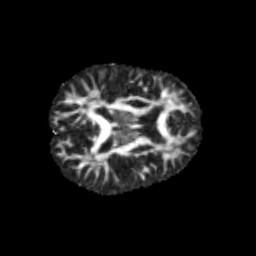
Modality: FA
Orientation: axial
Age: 12
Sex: male
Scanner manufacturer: siemens
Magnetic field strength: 3 T
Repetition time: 3.8 s
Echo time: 0.07 s